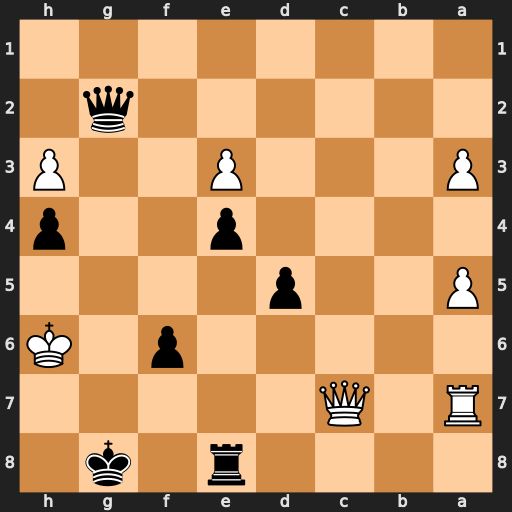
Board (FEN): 4r1k1/R1Q5/5p1K/P2p4/4p2p/P3P2P/6q1/8
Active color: b
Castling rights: -
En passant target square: -
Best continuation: Qg5#